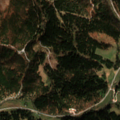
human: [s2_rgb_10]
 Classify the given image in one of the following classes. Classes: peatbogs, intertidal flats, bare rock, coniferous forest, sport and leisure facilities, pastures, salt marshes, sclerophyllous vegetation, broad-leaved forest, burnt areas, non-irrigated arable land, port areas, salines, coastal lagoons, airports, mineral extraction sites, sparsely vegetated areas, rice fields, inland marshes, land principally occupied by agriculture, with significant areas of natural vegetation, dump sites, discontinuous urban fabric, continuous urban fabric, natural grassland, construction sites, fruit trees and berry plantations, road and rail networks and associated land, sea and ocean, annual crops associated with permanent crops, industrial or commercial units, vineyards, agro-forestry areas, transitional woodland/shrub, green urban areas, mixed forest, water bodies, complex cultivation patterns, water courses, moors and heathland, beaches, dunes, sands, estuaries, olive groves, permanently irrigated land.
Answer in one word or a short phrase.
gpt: pastures, coniferous forest, mixed forest